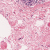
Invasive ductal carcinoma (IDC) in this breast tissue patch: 0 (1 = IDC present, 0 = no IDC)